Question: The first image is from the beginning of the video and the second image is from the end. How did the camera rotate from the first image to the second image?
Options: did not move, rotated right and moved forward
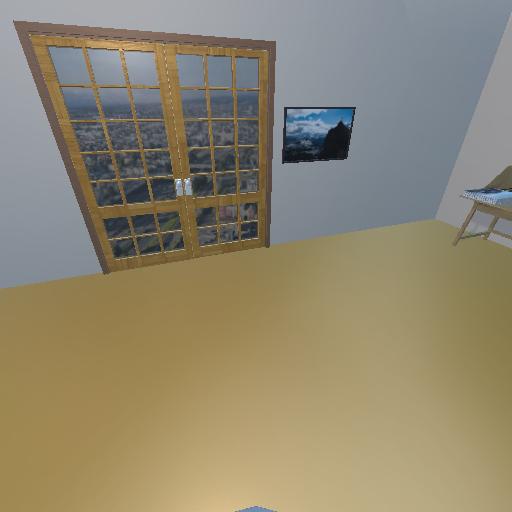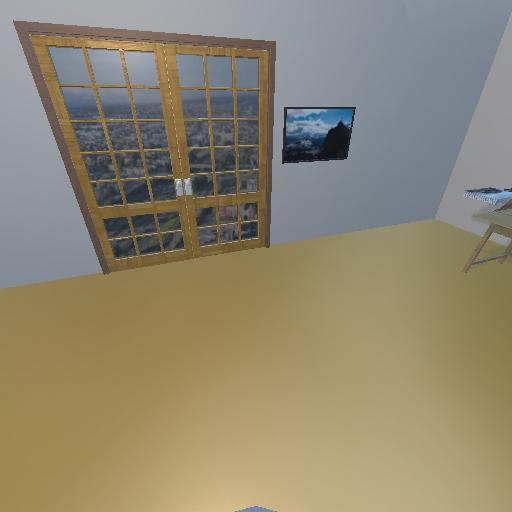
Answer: did not move